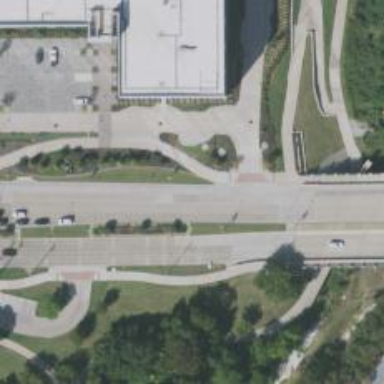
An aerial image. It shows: Secondary road with separate sidewalks.